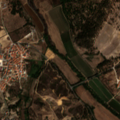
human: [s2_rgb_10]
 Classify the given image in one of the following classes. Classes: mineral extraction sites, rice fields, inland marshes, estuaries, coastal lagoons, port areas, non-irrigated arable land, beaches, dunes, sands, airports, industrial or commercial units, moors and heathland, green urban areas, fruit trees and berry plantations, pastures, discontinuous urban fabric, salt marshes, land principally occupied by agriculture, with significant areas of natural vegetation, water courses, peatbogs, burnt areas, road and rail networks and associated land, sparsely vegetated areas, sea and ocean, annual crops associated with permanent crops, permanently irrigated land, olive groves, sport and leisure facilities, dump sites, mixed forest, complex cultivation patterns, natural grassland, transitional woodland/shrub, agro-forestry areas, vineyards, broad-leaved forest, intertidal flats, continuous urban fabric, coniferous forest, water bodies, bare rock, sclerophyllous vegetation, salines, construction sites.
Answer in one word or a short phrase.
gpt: discontinuous urban fabric, permanently irrigated land, pastures, complex cultivation patterns, agro-forestry areas, mixed forest, transitional woodland/shrub